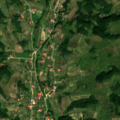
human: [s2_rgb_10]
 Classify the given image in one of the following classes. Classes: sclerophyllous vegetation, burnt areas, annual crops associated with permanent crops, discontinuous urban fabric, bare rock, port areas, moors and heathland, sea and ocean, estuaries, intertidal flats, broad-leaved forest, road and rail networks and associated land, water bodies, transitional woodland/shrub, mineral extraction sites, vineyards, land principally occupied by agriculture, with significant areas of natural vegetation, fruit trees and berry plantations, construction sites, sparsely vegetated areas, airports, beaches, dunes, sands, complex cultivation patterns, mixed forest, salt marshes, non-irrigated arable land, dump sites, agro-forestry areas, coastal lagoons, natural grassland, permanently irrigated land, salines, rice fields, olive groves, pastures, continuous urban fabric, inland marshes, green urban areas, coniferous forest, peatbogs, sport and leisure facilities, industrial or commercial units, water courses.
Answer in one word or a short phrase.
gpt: pastures, complex cultivation patterns, land principally occupied by agriculture, with significant areas of natural vegetation, broad-leaved forest, transitional woodland/shrub